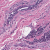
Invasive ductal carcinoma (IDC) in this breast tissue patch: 0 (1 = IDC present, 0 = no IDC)